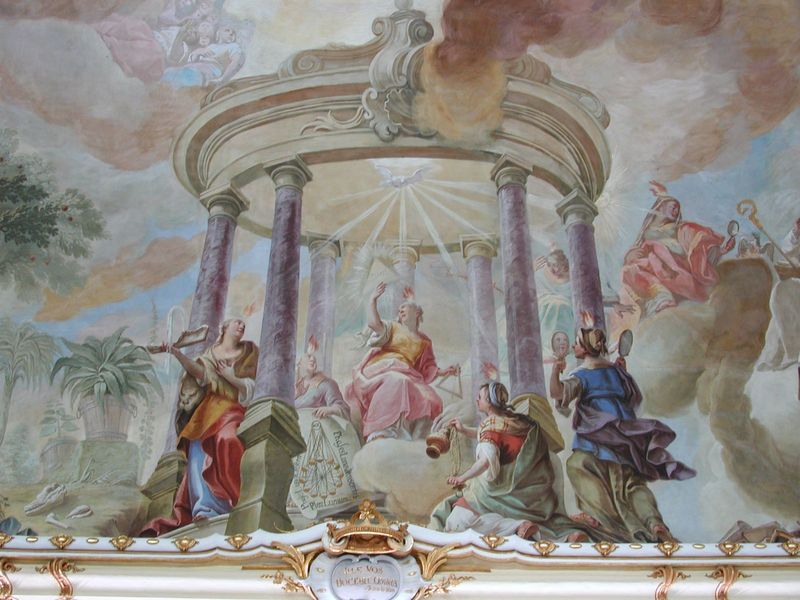
Titel: Deckenbilder in der Bibliothek von Bad Schussenried
Künstler: Franz Georg Hermann
Standort: Bad Schussenried, St. Magnus und Maria (EU - D - BW)
Schlagwörter: blau, feuer, gemälde, gott, himmel, mann, schatten, weiß, wolken, dreieck, frauen, gelb, grün, menschen, braun, frau, kleid, kleider, licht, männer, schwarz, säulen, rot, schloss, wolke, malerei, ornament, barock, taube, spiegel, kirche, rauch, gewand, gold, decke, pflanzen, krone, rosa, krug, stab, rand, brand, wandmalerei, ramen, palme, waage, palast, strahlen, beten, allegorie, göttin, kathedrale, götter, weihrauch, kapelle, agave, tempel, rundtempel, deckengemälde, fresko, deckenmalerei, freske, fraz, tora, wolekn, triangel, driangel, kleidung+